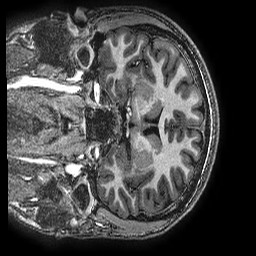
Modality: T1w
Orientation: coronal
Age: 17
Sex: male
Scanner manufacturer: ge
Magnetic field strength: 3 T
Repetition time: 0.00766 s
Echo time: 0.003476 s